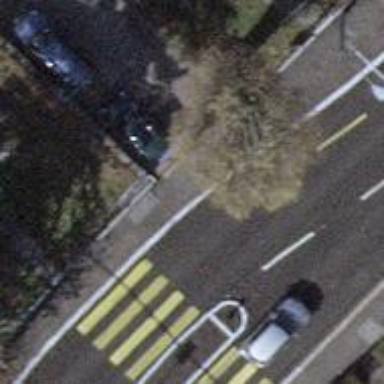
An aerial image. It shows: Unmarked crossing with traffic calming table.